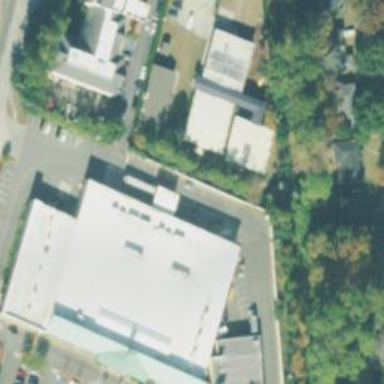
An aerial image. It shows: Supermarket building.